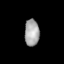
Tissue: lung
Cell type: Endothelial cells
Senescence score: 0.552
Nuclear area (px): 382
Mean DAPI intensity: 166.141